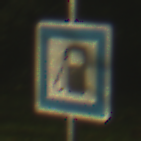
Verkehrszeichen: Tankstelle
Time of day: SunriseSunset
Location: Outdoor (Nature)
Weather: PartlyCloudy
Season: NotSpecified
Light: Natural